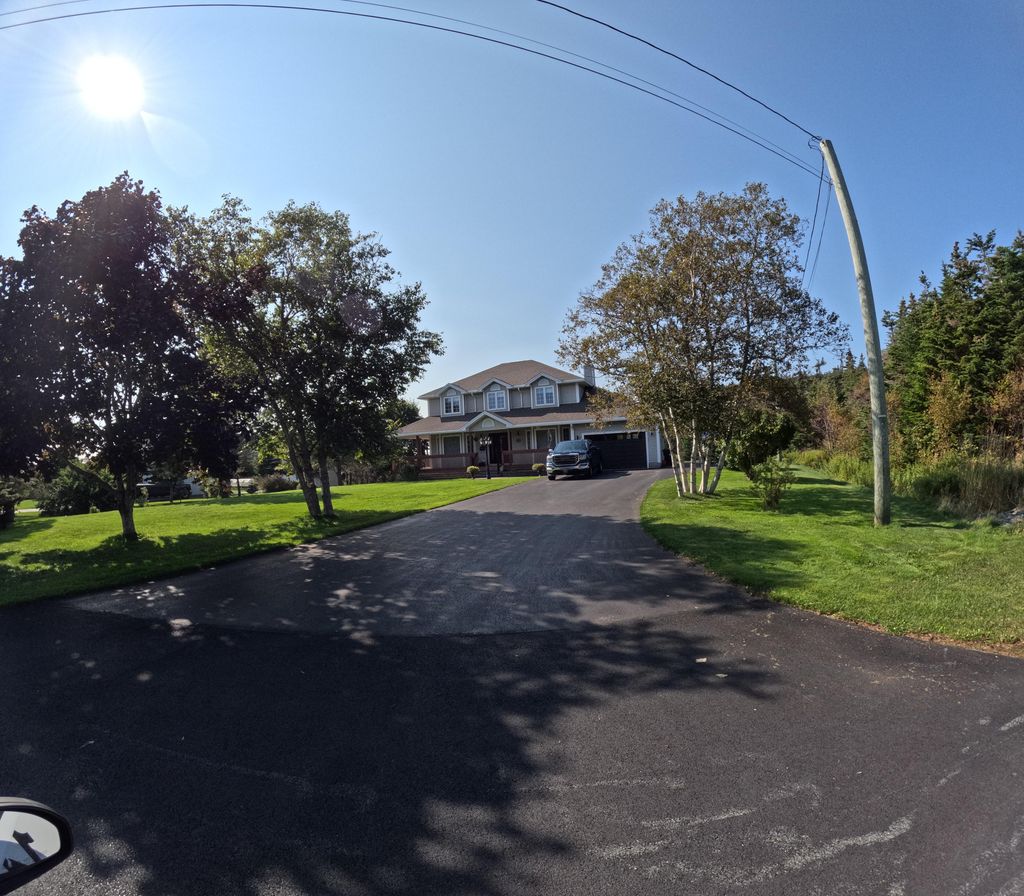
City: st_johns